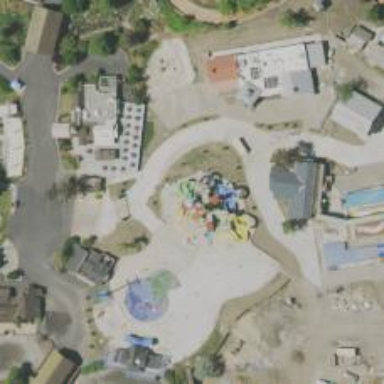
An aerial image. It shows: Water slide attraction.